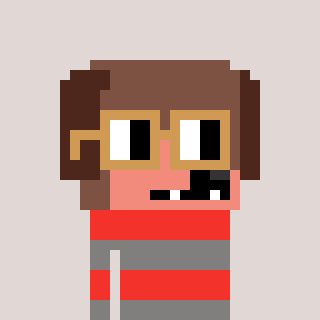
a pixel art character with square brown glasses, a dog-shaped head and a bluegrey-colored body on a warm background